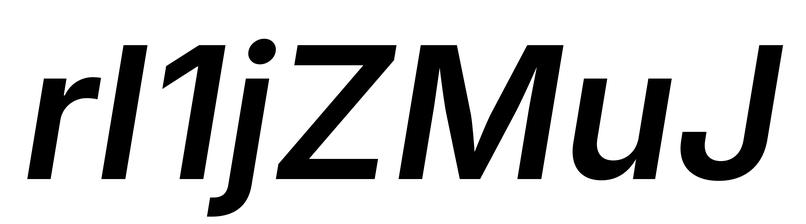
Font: Inter-Italic_SemiBold_Italic